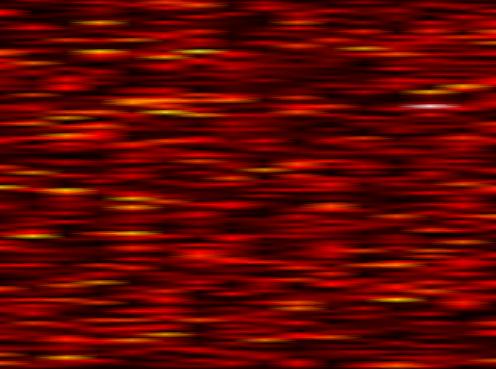
Label: FBMC